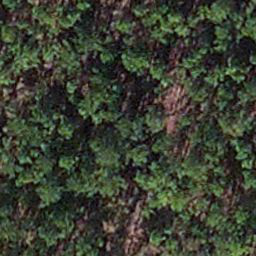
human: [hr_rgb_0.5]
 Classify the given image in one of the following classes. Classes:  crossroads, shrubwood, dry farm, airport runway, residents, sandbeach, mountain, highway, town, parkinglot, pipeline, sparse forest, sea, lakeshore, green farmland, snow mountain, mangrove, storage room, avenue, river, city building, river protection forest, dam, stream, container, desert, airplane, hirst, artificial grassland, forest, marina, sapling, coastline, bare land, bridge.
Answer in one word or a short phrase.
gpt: sapling